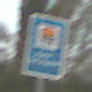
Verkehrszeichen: Wasserschutzgebiet
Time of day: MorningAfternoon
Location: Outdoor (Suburban)
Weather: Overcast
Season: NotSpecified
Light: Natural